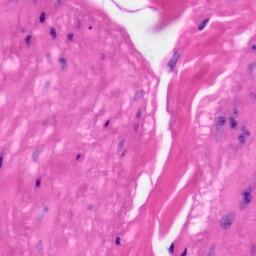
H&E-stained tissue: Skin